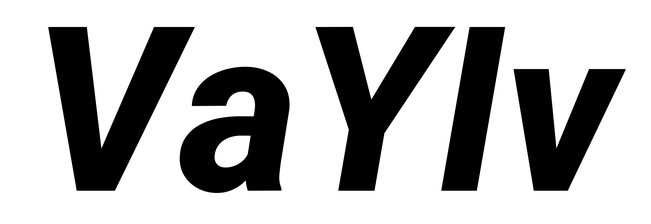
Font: Roboto-Italic_ExtraBold_Italic